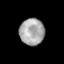
Tissue: prostate
Cell type: T cells
Senescence score: 0.3267
Nuclear area (px): 642
Mean DAPI intensity: 167.813